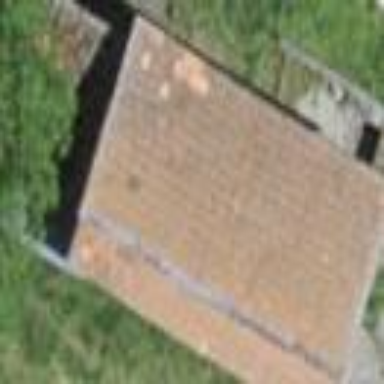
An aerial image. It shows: Cabin with saltbox roof.